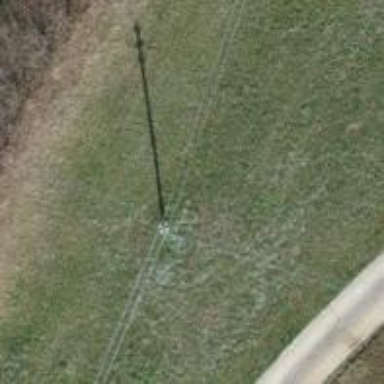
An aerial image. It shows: Minor power line.